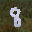
Label: 8